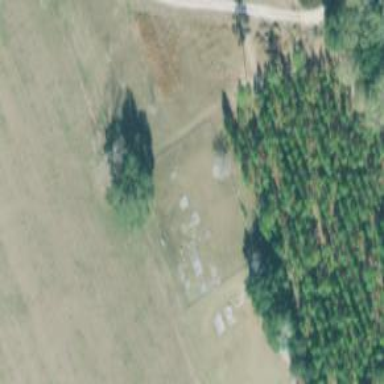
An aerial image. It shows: Cemetery.